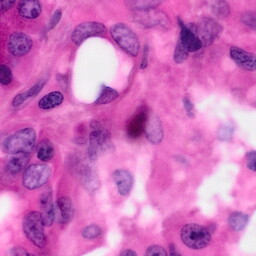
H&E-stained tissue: Pancreatic